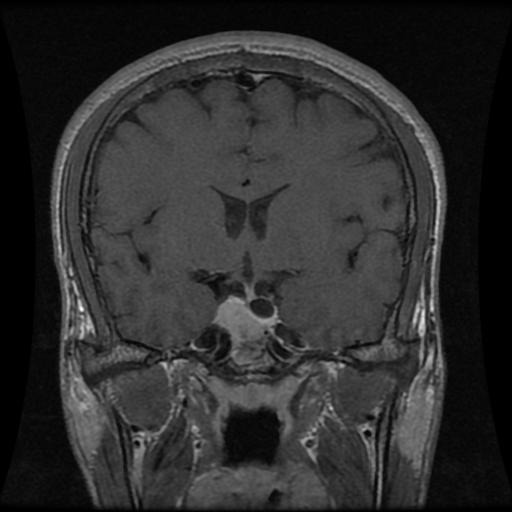
Label: pituitary